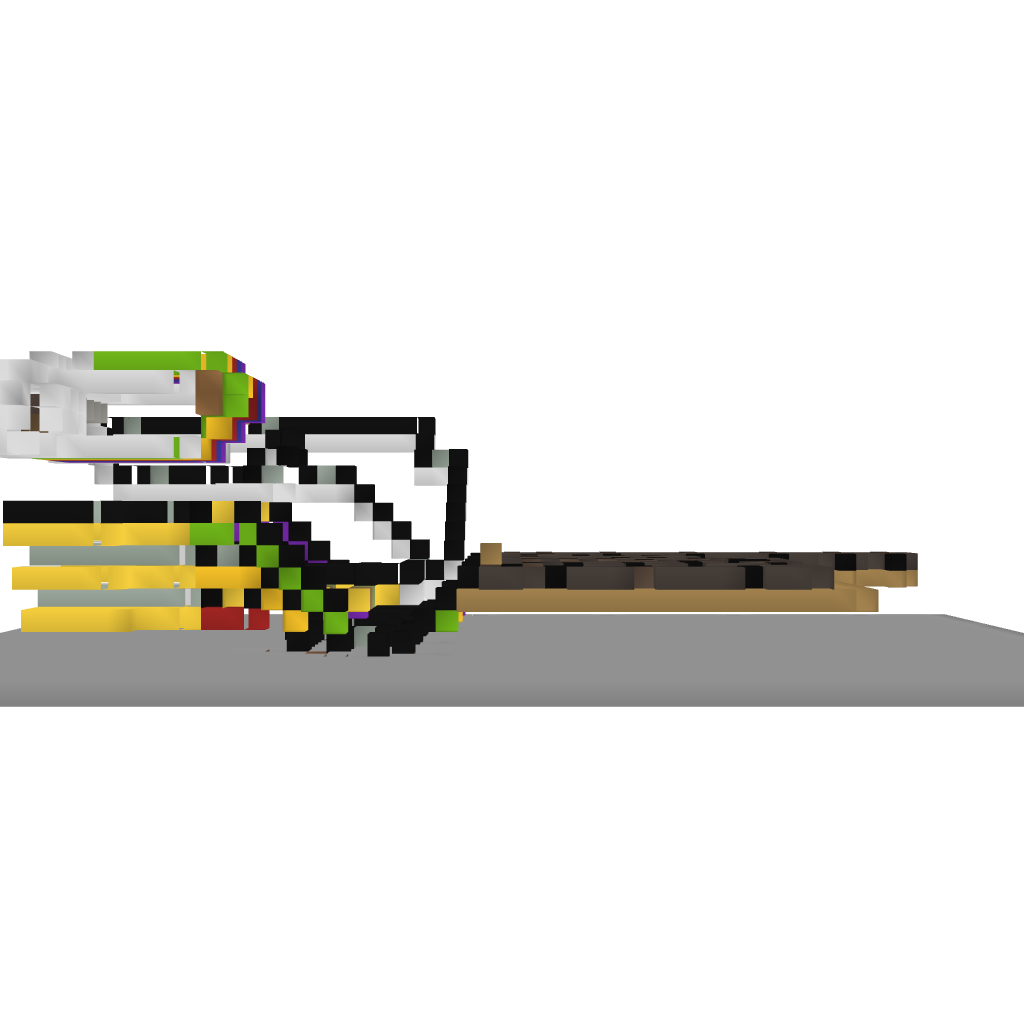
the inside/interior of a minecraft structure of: RainbowRun-Longjacob1